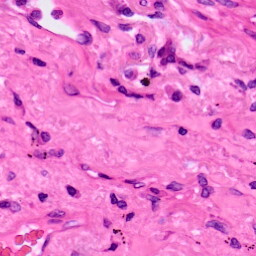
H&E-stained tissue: Lung